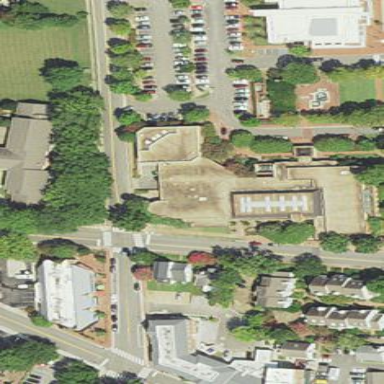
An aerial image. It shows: Civic building serving as library.